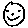
Label: smiley face